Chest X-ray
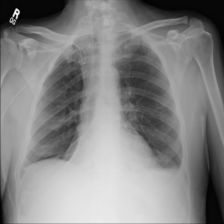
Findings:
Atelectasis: negative
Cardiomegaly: negative
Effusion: negative
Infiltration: negative
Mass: negative
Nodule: negative
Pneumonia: negative
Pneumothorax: negative
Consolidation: negative
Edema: negative
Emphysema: negative
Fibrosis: negative
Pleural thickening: negative
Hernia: negative